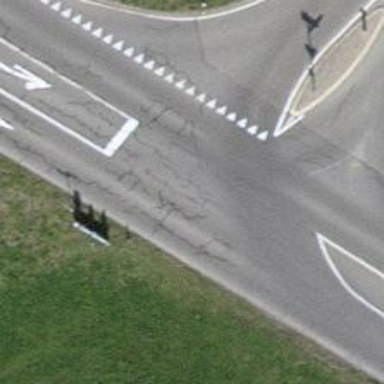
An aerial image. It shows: Tertiary road with asphalt surface.